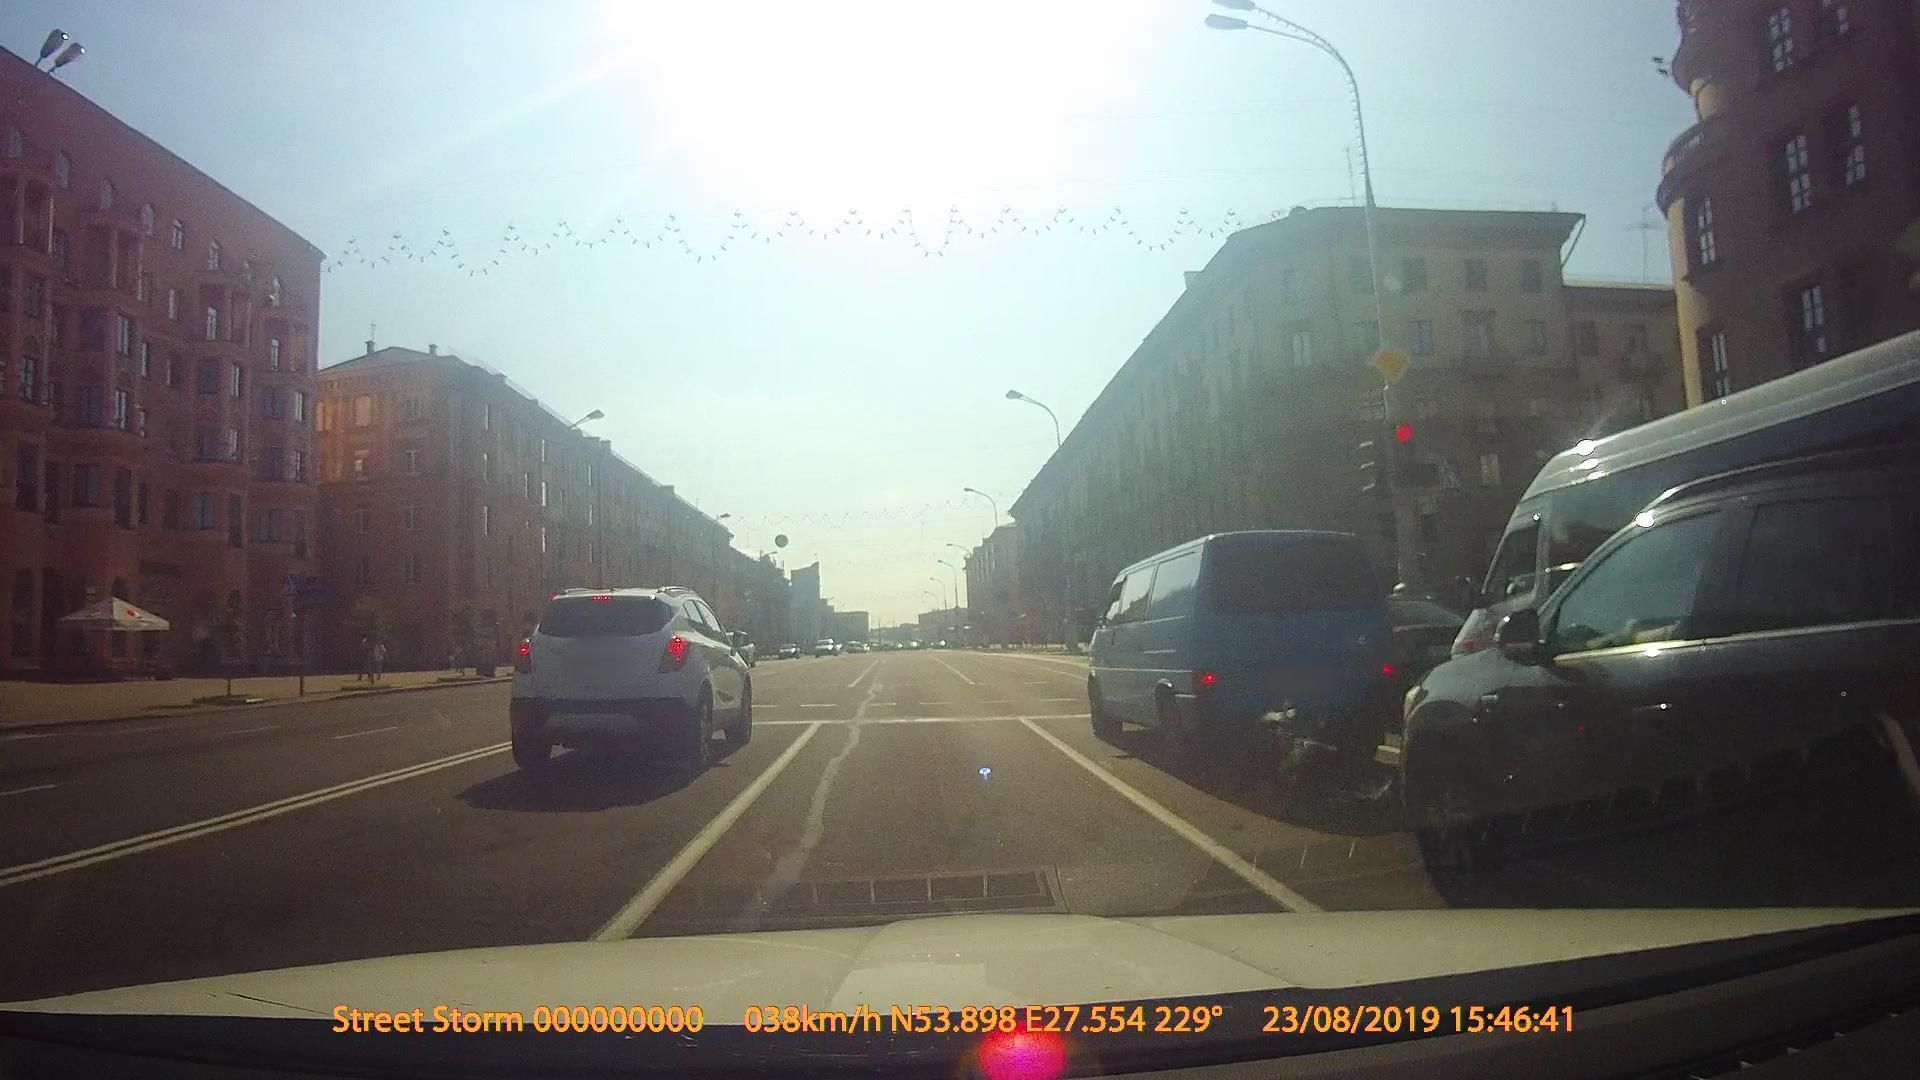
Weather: clear
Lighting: day
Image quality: good
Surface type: driving surface
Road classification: primary
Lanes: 4
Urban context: urban centre
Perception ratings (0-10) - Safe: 0.71, Lively: 6.56, Beautiful: 2.66, Boring: 3.96, Depressing: 5.17, Wealthy: 4.45